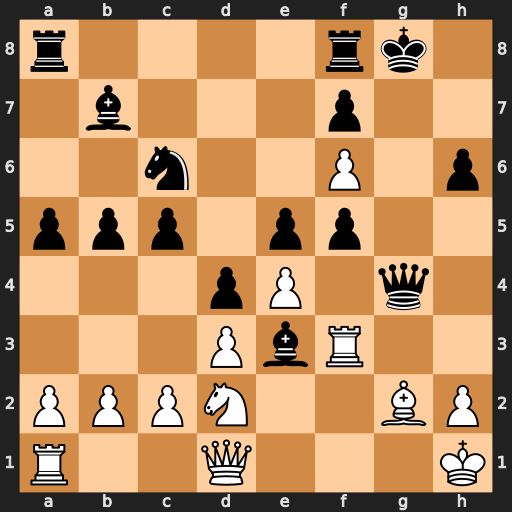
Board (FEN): r4rk1/1b3p2/2n2P1p/ppp1pp2/3pP1q1/3PbR2/PPPN2BP/R2Q3K
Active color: w
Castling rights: -
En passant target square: -
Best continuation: Rg3 Kh8 Rxg4